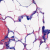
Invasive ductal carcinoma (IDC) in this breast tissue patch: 0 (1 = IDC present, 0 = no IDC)